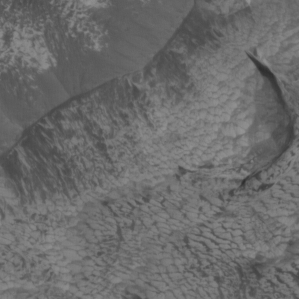
Label: non_frost